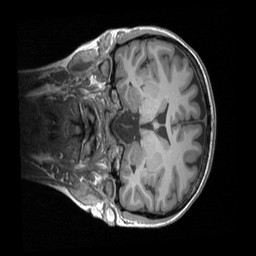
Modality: T1w
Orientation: coronal
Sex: female
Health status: ill
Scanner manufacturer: siemens
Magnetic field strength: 3 T
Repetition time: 1.66 s
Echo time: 0.00254 s